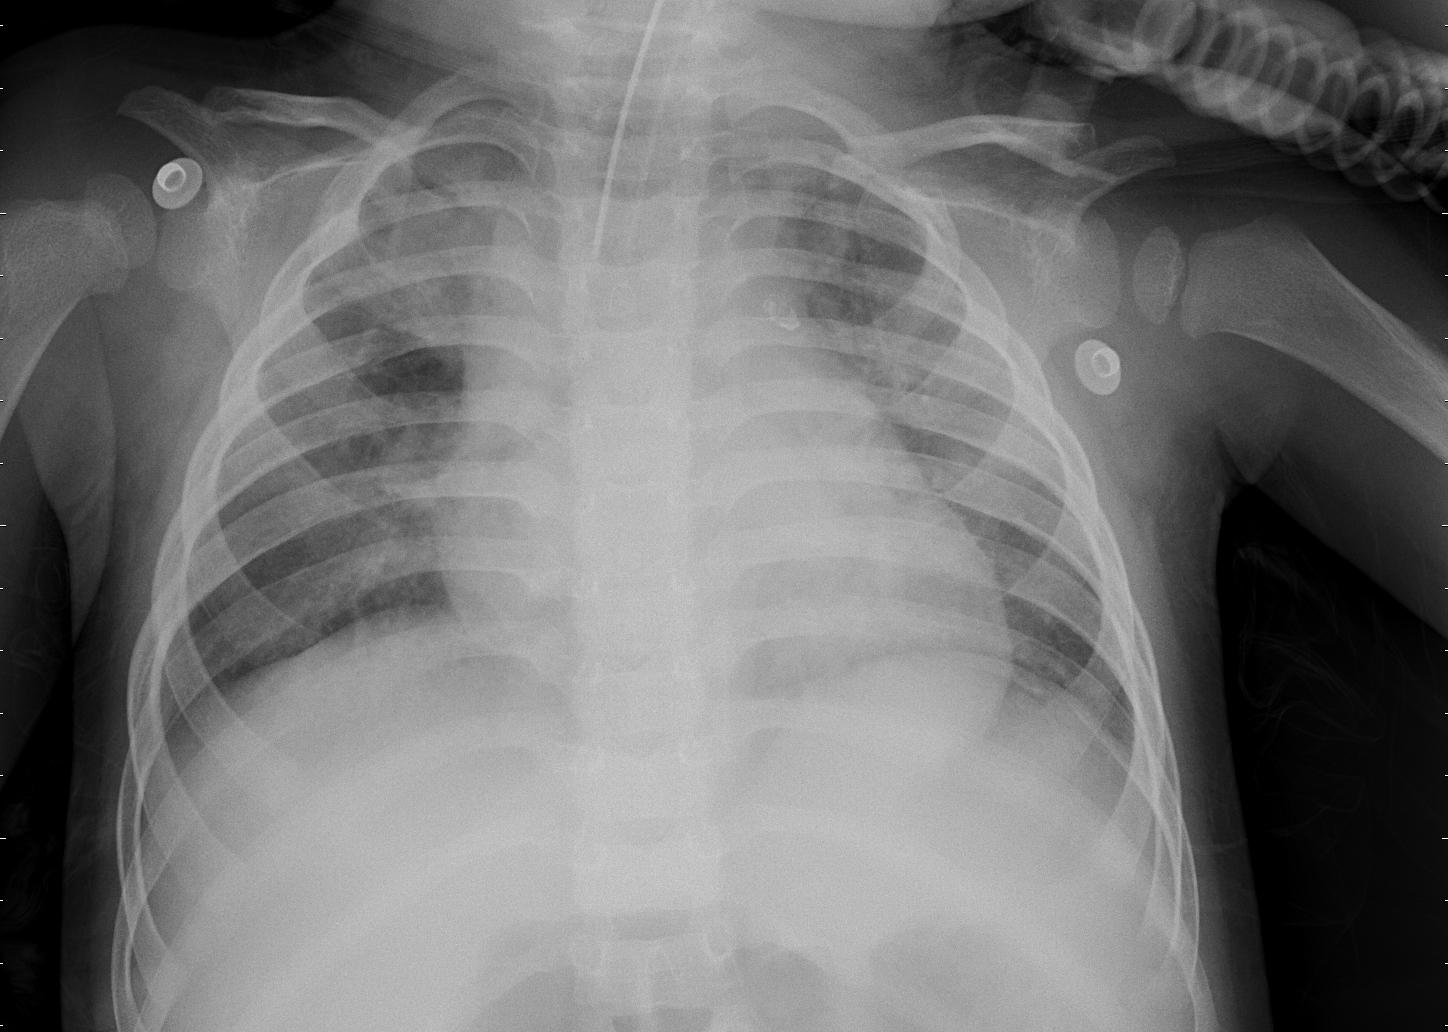
Diagnosis: PNEUMONIA